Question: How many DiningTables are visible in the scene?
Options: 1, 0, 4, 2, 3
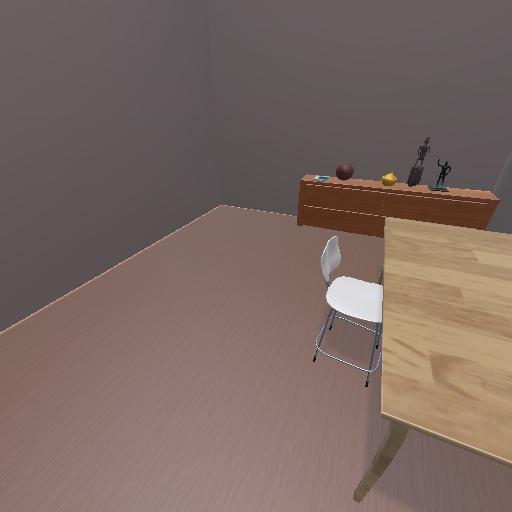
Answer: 1